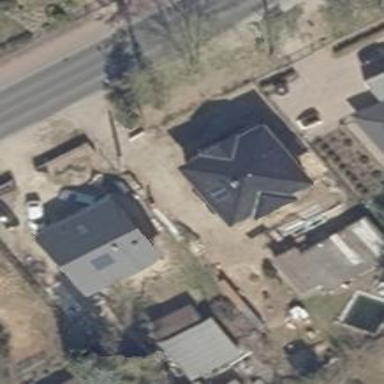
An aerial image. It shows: Hipped roof house.